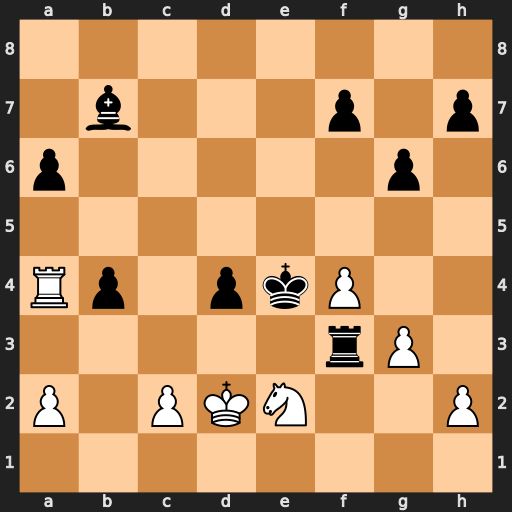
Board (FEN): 8/1b3p1p/p5p1/8/Rp1pkP2/5rP1/P1PKN2P/8
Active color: w
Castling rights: -
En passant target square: -
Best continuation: Rxb4